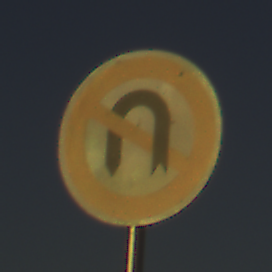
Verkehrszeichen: VerbotWenden
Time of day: SunriseSunset
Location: Outdoor (Nature)
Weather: Clear
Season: NotSpecified
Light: Natural